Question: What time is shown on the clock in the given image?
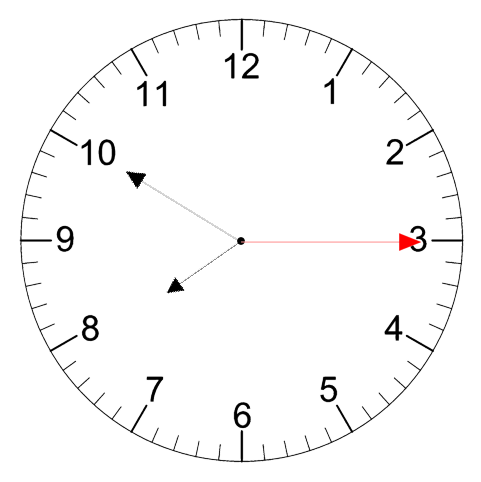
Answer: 07:50:15